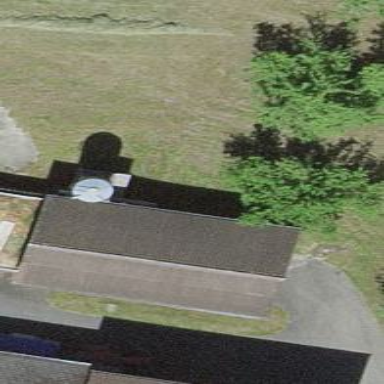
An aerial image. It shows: Sty building.